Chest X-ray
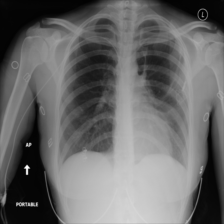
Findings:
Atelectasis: negative
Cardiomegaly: negative
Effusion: negative
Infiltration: negative
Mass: negative
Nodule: negative
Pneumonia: negative
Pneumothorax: negative
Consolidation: negative
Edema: negative
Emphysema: negative
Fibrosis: negative
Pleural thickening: negative
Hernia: negative